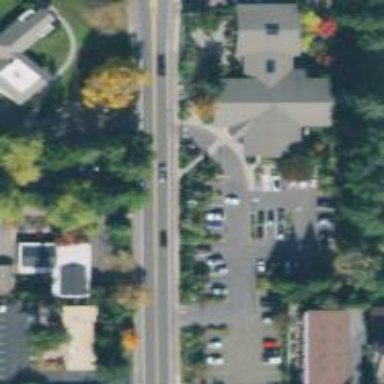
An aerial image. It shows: Crossing with paired lines markings on the road.